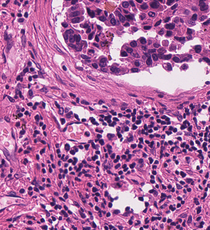
Tumor epithelial tissue: yes
Tumor-associated stroma tissue: yes
Normal tissue: no